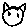
Label: cat